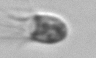
Label: Balanion